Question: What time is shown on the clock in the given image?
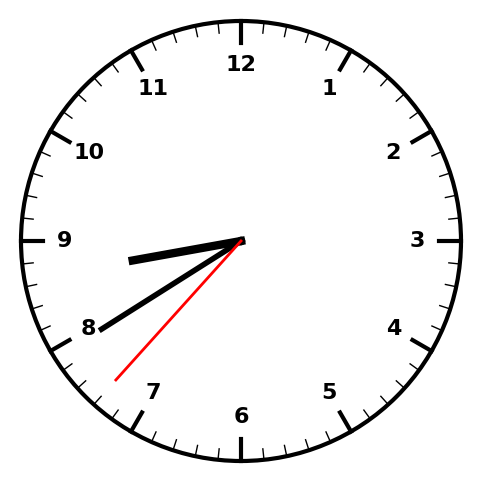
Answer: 08:39:37